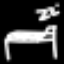
Label: bed